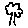
Label: tree